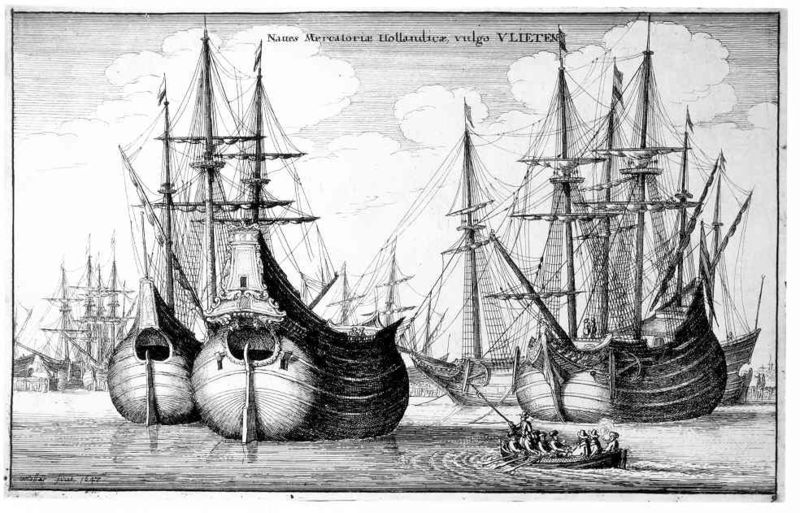
Titel: Holländische Handelsschiffe (fluitschepen)
Künstler: Wenzel Hollar
Standort: Karlsruhe
Institution: Staatliche Kunsthalle Karlsruhe
Schlagwörter: gemälde, himmel, mann, meer, schatten, wasser, weiß, wolken, menschen, see, sitzen, grau, holz, hut, hüte, männer, schwarz, zeichnung, wolke, meschen, leinen, holland, niederlande, signatur, horizont, hütte, boot, boote, handel, kahn, paddel, ruder, schiff, schiffe, schrift, segel, segelboot, segelschiffe, wellen, ruhe, fahnen, fahne, mast, netze, schiffer, segelschiff, grafik, graphik, linien, bug, hafen, masten, querformat, schlacht, seemänner, seestück, people, ruderboot, ruderer, rudern, anlegen, segelboote, takelage, taue, segeln, segler, druck, schwarz weiss, schraffur, radierung, stich, titel, militär, text, buchstaben, fliehen, wimpel, kiel, seefahrt, niederlage, mittelalter, boat, ship, water, brave, macht, matrosen, anker, flotte, filigran, kupferstich, kabine, netz, cross, sail, legende, heck, paddeln, latein, botte, beiboot, besatzung, bott, mannschaft, schifffahrt, seeleute, strong, ocean, rettungsboot, armada, satz, handelsschiff, oot, rahe, windjammer, sea, manschaft, reede, navy, lupferstich, seemacht, galeeren, galeren, karavelle, masen, handelsschiffe, stih, freedom, clouds, 1540, cloud, conquer, sai, naues, tauwerk, rundern, 1647, galeonen, naves, karavellen, row, ships, nautisch, riderboot, koggen, vlieten, beibott, bleistiftzeichung, flieten, shipping, vulgo, hollandia, #wellen, 3master